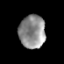
Tissue: prostate
Cell type: Fibroblasts
Senescence score: 0.8352
Nuclear area (px): 852
Mean DAPI intensity: 142.31